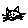
Label: cat